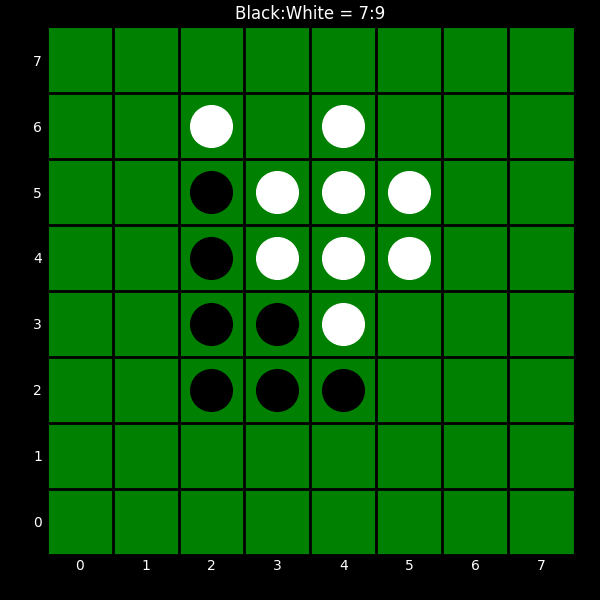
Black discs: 7
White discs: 9